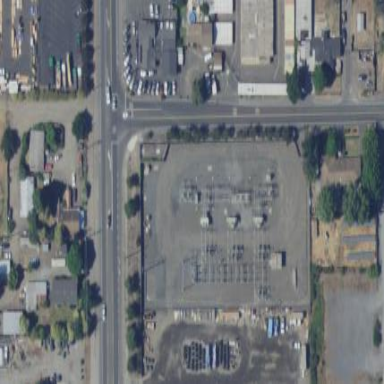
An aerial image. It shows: Substation with power facilities.